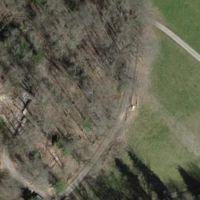
EUNIS habitat code: 25
Species observed at this site:
Campanula glomerata